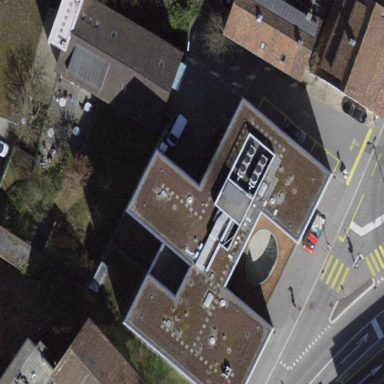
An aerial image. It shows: Hospital building.